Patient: sex M, age 35
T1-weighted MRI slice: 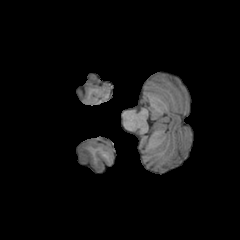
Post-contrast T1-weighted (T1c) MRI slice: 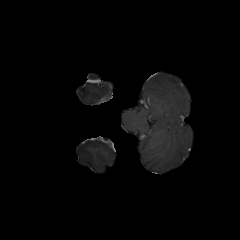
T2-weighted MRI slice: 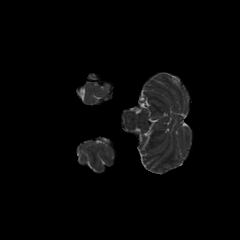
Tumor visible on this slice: no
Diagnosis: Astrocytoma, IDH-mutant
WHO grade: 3